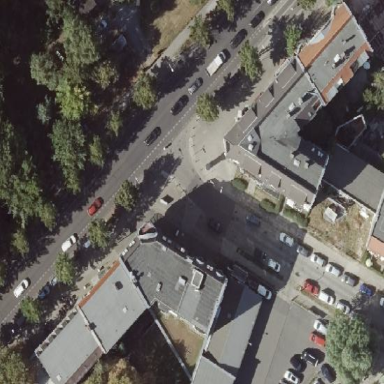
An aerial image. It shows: Saltbox shaped roof on apartment building.